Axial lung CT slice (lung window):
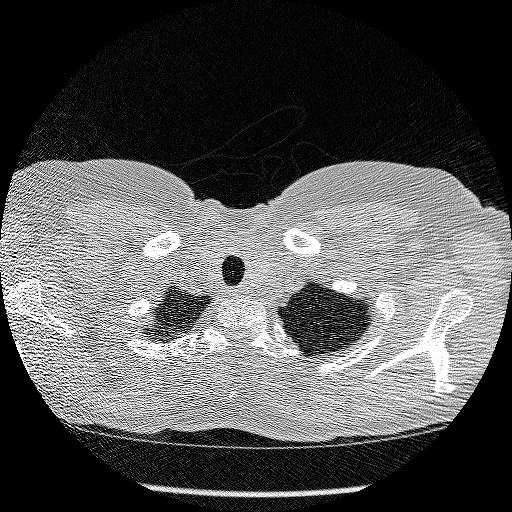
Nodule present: no